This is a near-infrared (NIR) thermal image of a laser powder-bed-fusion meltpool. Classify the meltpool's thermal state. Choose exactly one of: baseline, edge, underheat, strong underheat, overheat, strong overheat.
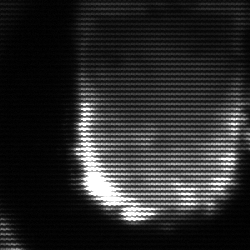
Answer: baseline